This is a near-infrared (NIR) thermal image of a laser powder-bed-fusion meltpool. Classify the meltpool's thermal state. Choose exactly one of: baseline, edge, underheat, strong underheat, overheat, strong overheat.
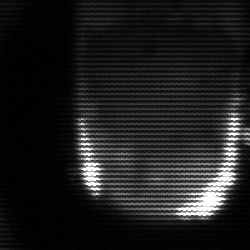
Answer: baseline